Field crop: tomato
Growth stage: 1
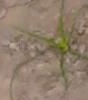
Species: cyperus